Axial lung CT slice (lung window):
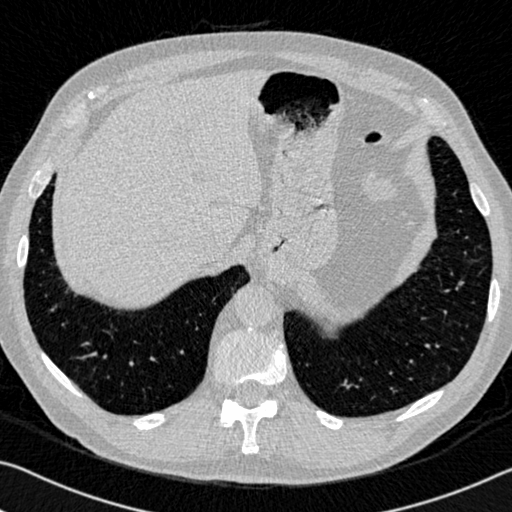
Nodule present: no